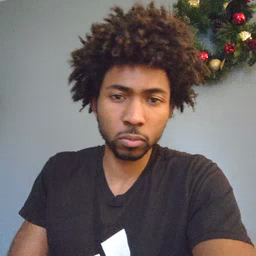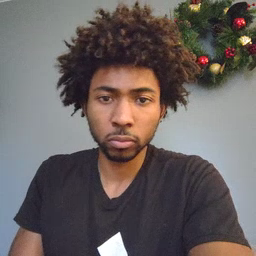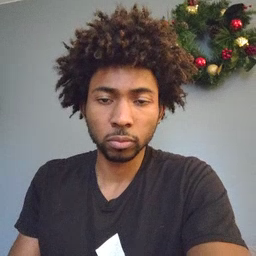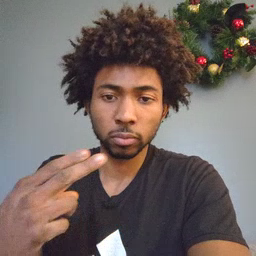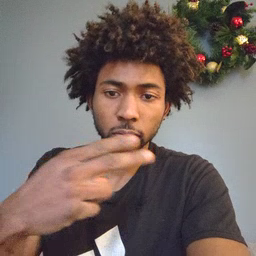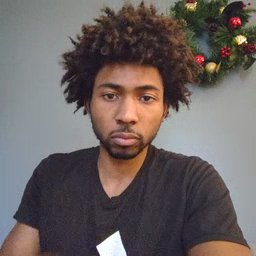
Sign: scissors